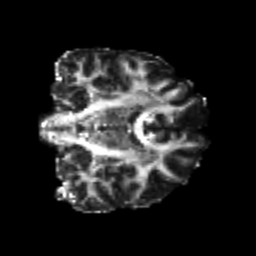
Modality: FA
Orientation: coronal
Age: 22
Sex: female
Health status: healthy
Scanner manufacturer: philips
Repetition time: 7.388 s
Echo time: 0.08599 s